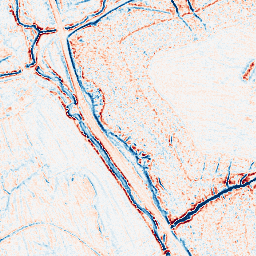
Category: edge_preserving
Decomposition family: anisotropic_diffusion
Decomposition parameters: iterations: 5
kappa: 10
gamma: 0.2
Upsampling method: sinc_hamming
Upsampling parameters: scale: 2
kernel_size: 4
Upsampling scale: 2